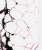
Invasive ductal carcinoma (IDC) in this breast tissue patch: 0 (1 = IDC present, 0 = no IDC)